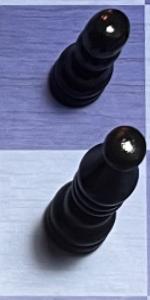
Label: Bishop_Black